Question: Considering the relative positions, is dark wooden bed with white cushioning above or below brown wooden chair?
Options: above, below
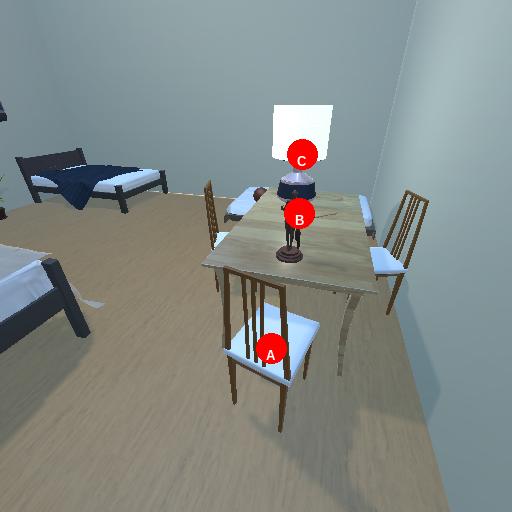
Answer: above